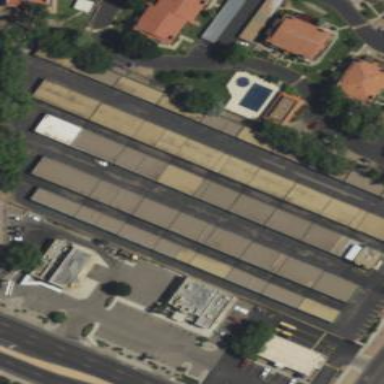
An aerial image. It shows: Group of garages.